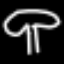
Label: mushroom